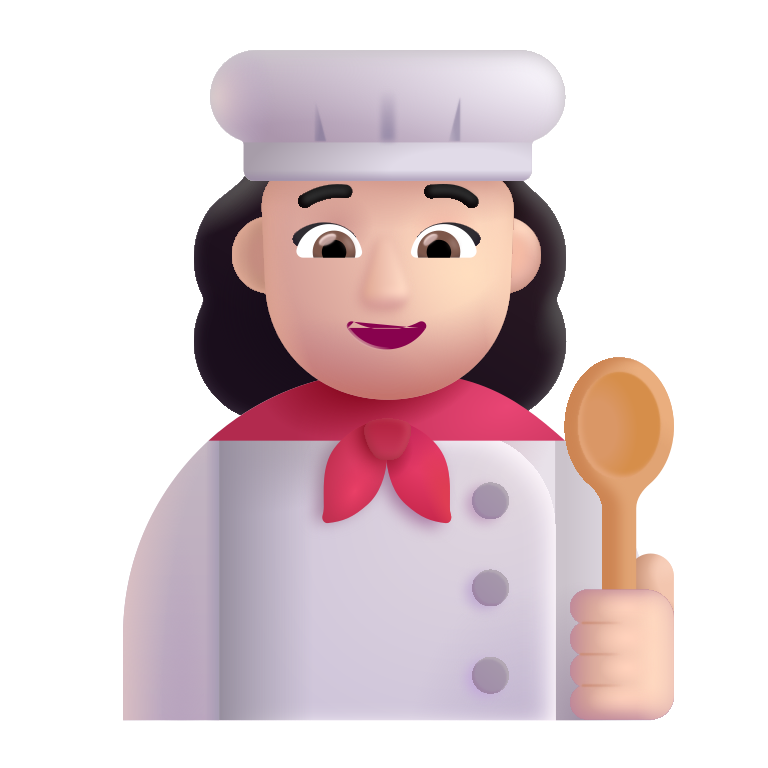
woman cook color light